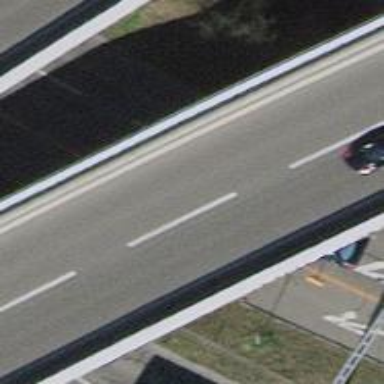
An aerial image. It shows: Motorway bridge with asphalt surface.